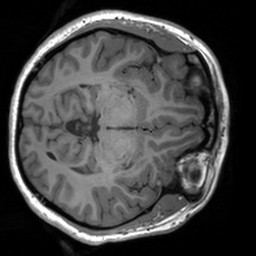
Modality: T1w
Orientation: axial
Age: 21
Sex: female
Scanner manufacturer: siemens
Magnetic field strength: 3 T
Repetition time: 1.9 s
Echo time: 0.00226 s